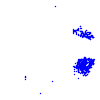
Particle: electron